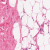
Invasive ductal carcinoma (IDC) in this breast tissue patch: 0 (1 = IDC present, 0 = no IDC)